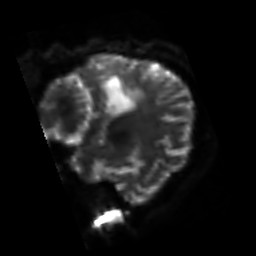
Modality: sbref
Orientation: sagittal
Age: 65
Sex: female
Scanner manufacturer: siemens
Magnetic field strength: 3 T
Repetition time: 3.2 s
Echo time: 0.081 s